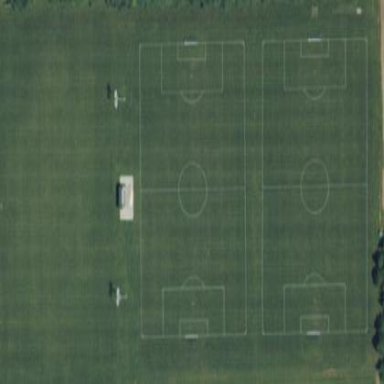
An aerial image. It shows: Soccer pitch designated for leisure and sports activities.